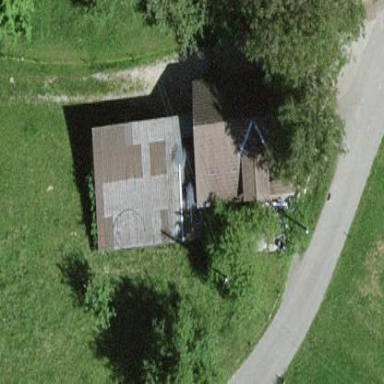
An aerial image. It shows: Shed.